Field crop: tomato
Growth stage: 2
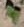
Species: solanum